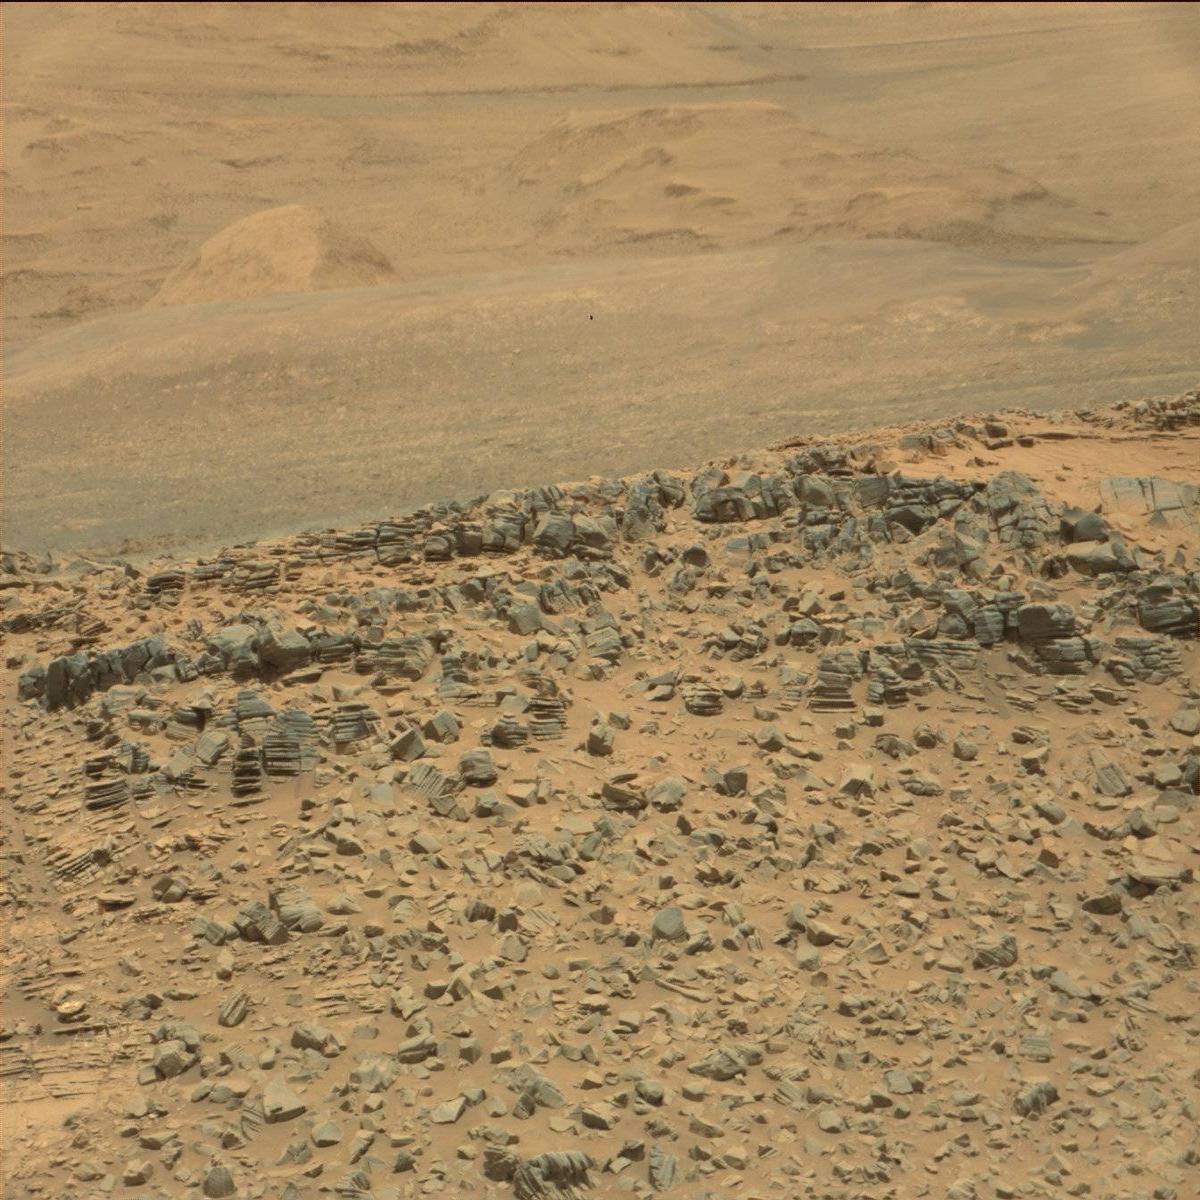
Terrain classes present: Bedrock, Ridge, Sand / Soil